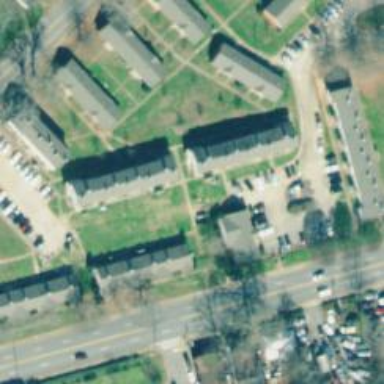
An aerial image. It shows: Neighborhood.